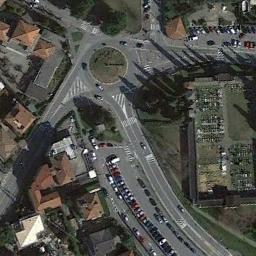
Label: roundabout